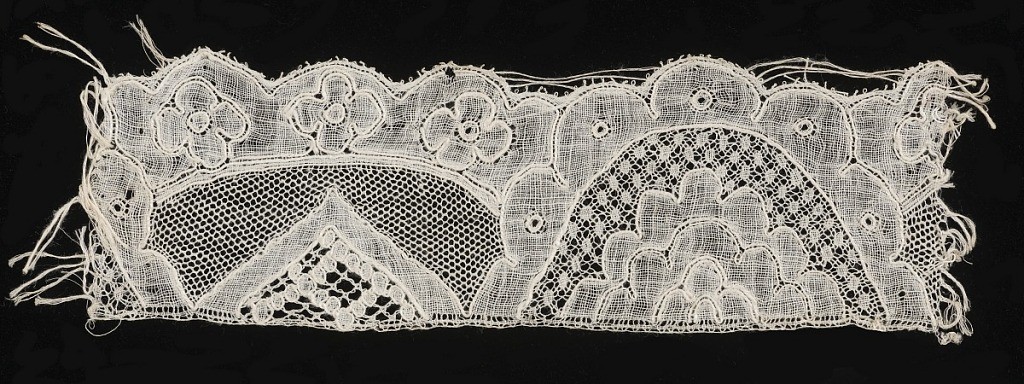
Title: Fragment
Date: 18th century
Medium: linen Technique: bobbin lace, Mechlin style
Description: Mechlin ground with snowball ground.